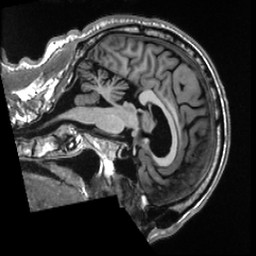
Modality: T1w
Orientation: sagittal
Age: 30
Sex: male